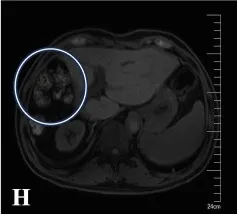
(H, I) The patient's latest dynamic contrast-enhanced abdominal MRI revealed encapsulated fluid (white circles) with no discernible enhancement at the site of liver operation after the hepatectomy.
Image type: radiology (mri)